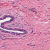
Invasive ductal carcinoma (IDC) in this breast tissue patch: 0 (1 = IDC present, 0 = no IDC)